Question: I have a problem with centering text on buttons in a layout that I am working on. Please see the screenshot below (taken within eclipse's "Graphical Layout" tab):

I'm not sure what's causing this. I tried playing around with the individual layout properties of the buttons, but this has not had any effect. The following is my layout hierarchy:
'''
LinearLayout (orientation is "vertical")
...
RelativeLayout
Button ("MM/DD/YYYY")
Button ("HH:MM")
TextView ("to")
Button ("MM/DD/YYYY")
Button ("HH:MM")
...
LinearLayout (orientation is "horizontal")
Button ("Close"; layout_weight is "1")
Button ("Reserve Room"; layout_weight is "1")
'''
XML:
'''
<LinearLayout xmlns:android="http://schemas.android.com/apk/res/android"
android:layout_width="1024dp"
android:layout_height="640dp"
android:orientation="vertical"
android:padding="10dp" >
...
<RelativeLayout
android:id="@+id/dateTimePickersLayout"
android:layout_width="match_parent"
android:layout_height="wrap_content" >
<Button
android:id="@+id/startingDateButton"
android:layout_width="244dp"
android:layout_height="wrap_content"
android:layout_alignParentLeft="true"
android:layout_alignParentTop="true"
android:text="@string/mm_dd_yyyy" />
<Button
android:id="@+id/endingTimeButton"
android:layout_width="244dp"
android:layout_height="wrap_content"
android:layout_alignParentRight="true"
android:layout_alignParentTop="true"
android:text="@string/hh_mm" />
<Button
android:id="@+id/endingDateButton"
android:layout_width="244dp"
android:layout_height="wrap_content"
android:layout_alignParentTop="true"
android:layout_toLeftOf="@+id/endingTimeButton"
android:text="@string/mm_dd_yyyy" />
<Button
android:id="@+id/startingTimeButton"
android:layout_width="244dp"
android:layout_height="wrap_content"
android:layout_alignParentTop="true"
android:layout_toRightOf="@+id/startingDateButton"
android:text="@string/hh_mm" />
<TextView
android:id="@+id/toTextView"
android:layout_width="wrap_content"
android:layout_height="wrap_content"
android:layout_centerHorizontal="true"
android:layout_centerInParent="true"
android:text="@string/to"
android:textSize="18dp" />
</RelativeLayout>
...
<LinearLayout
android:id="@+id/LinearLayout1"
android:layout_width="match_parent"
android:layout_height="wrap_content"
android:orientation="horizontal" >
<Button
android:id="@+id/closeButton"
android:layout_width="0dp"
android:layout_height="wrap_content"
android:layout_weight="1"
android:text="@string/close" />
<Button
android:id="@+id/reserveRoomButton"
android:layout_width="0dp"
android:layout_height="wrap_content"
android:layout_weight="1"
android:text="@string/reserve_room" />
</LinearLayout>
</LinearLayout>
'''
Anyone have any ideas what may be causing this?
Thank you for your help!
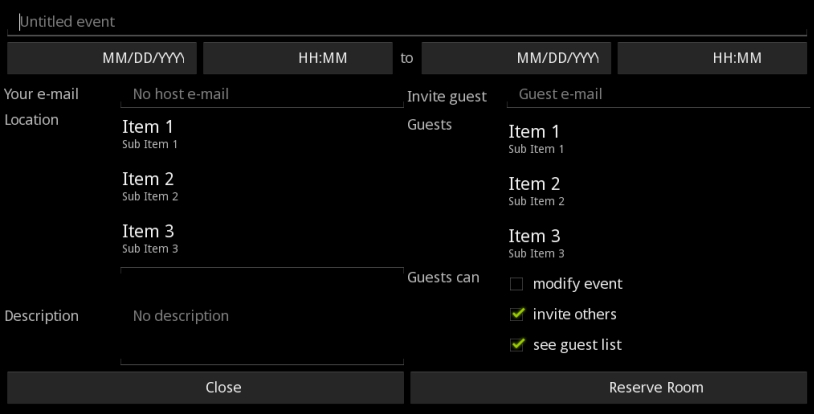
Answer: I ended up updating eclipse and that fixed the problem. I was extremely disappointed that restarting the IDE did not change anything, especially since the XML had not posed any problems for others. Thanks for the help, everyone!